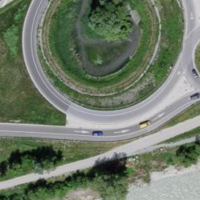
EUNIS habitat code: 57
Species observed at this site:
Phragmites australis